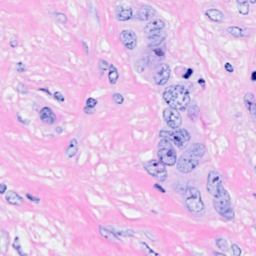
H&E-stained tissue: Breast